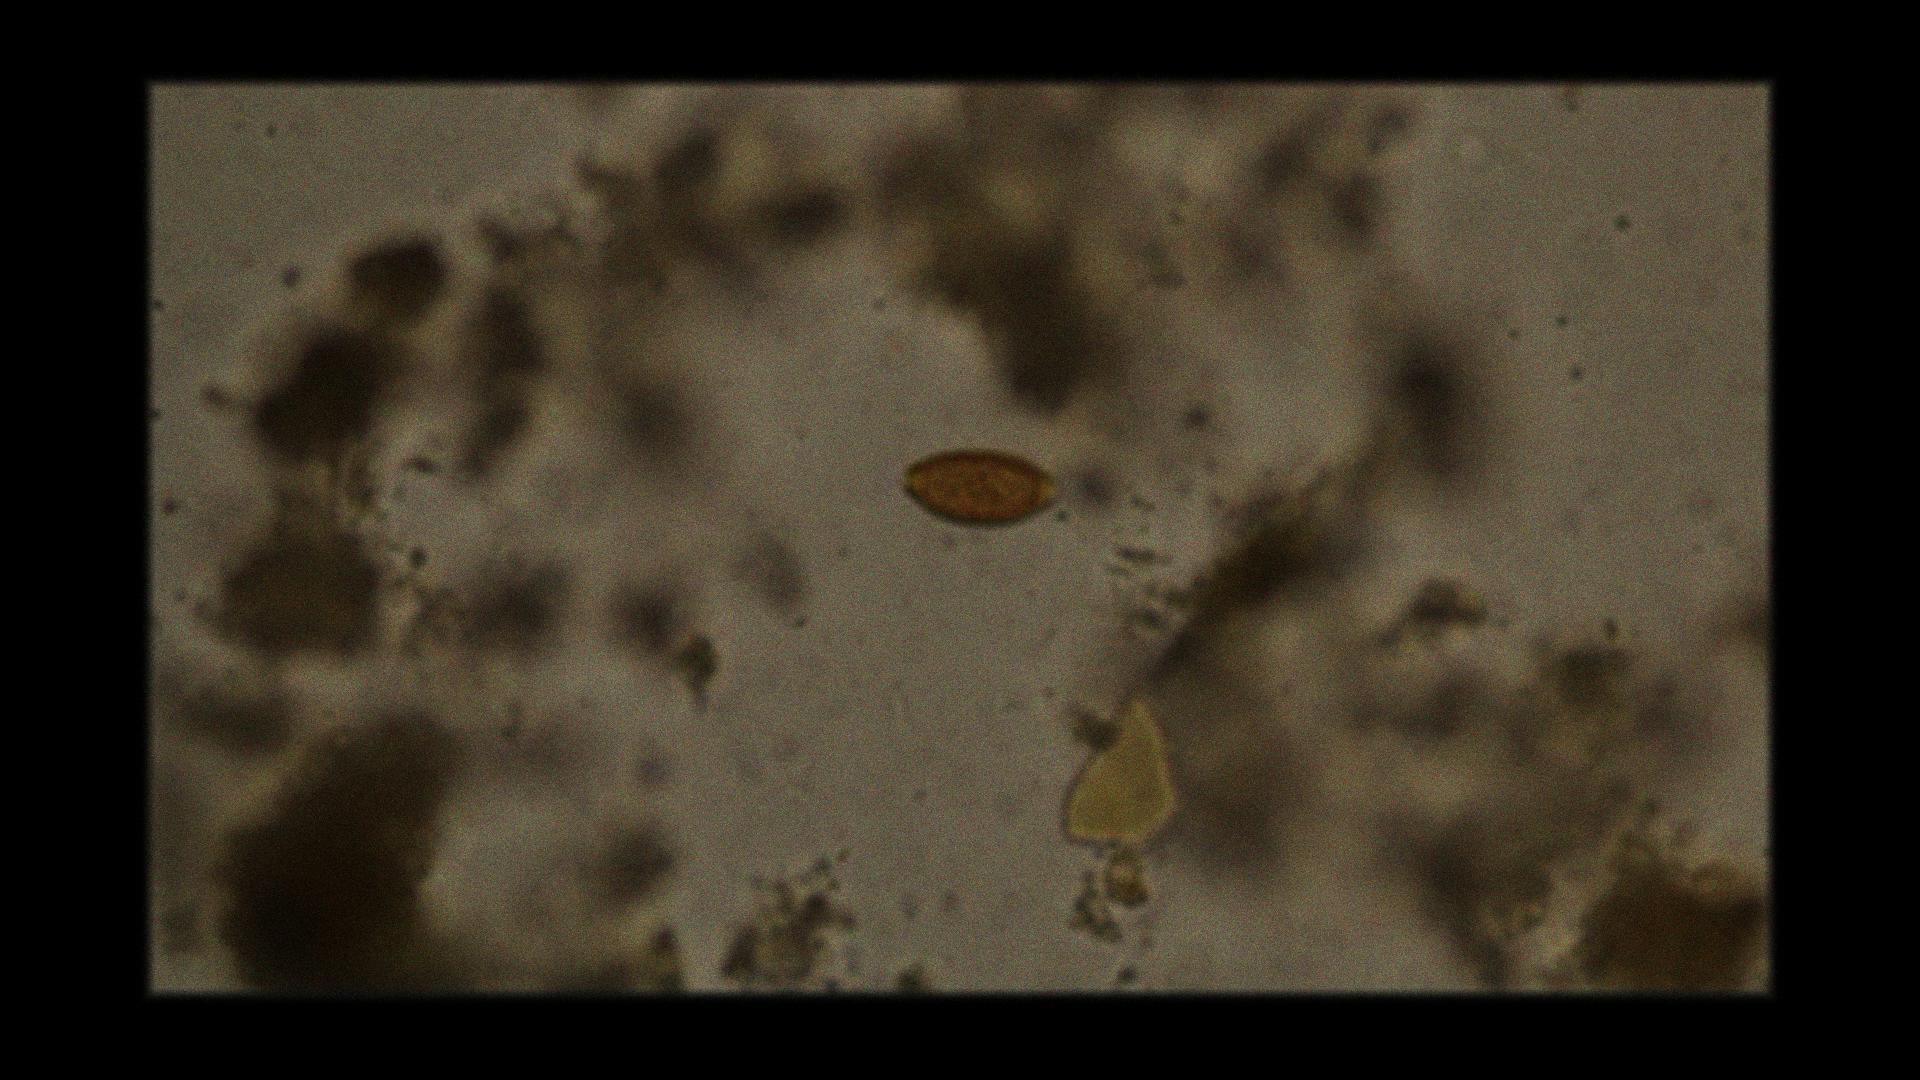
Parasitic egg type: Trichuris trichiura